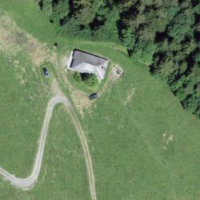
EUNIS habitat code: 23
Species observed at this site:
Eryngium alpinum